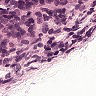
Metastatic tissue present: yes